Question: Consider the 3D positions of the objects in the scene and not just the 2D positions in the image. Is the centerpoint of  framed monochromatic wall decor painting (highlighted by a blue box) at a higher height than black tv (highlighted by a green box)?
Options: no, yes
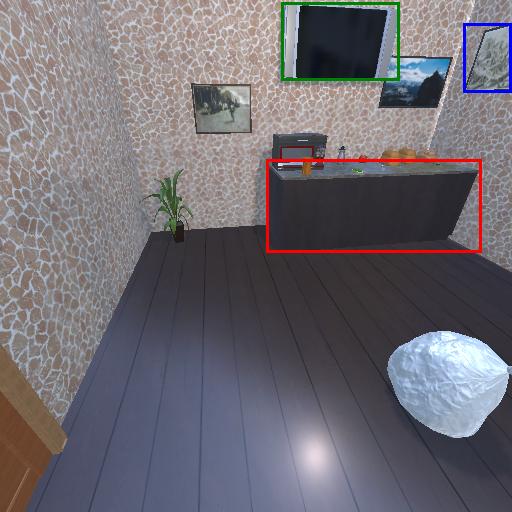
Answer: no